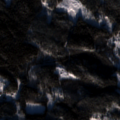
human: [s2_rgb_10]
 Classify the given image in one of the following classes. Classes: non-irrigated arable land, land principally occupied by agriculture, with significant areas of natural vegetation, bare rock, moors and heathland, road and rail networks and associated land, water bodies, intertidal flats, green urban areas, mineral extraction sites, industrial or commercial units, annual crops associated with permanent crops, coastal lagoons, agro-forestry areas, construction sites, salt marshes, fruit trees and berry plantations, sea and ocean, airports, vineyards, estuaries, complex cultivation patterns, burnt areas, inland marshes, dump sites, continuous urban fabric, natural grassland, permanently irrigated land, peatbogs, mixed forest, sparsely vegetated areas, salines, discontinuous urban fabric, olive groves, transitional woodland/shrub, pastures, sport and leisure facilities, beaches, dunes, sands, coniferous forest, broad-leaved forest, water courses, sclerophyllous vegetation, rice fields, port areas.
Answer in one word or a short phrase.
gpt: coniferous forest, mixed forest